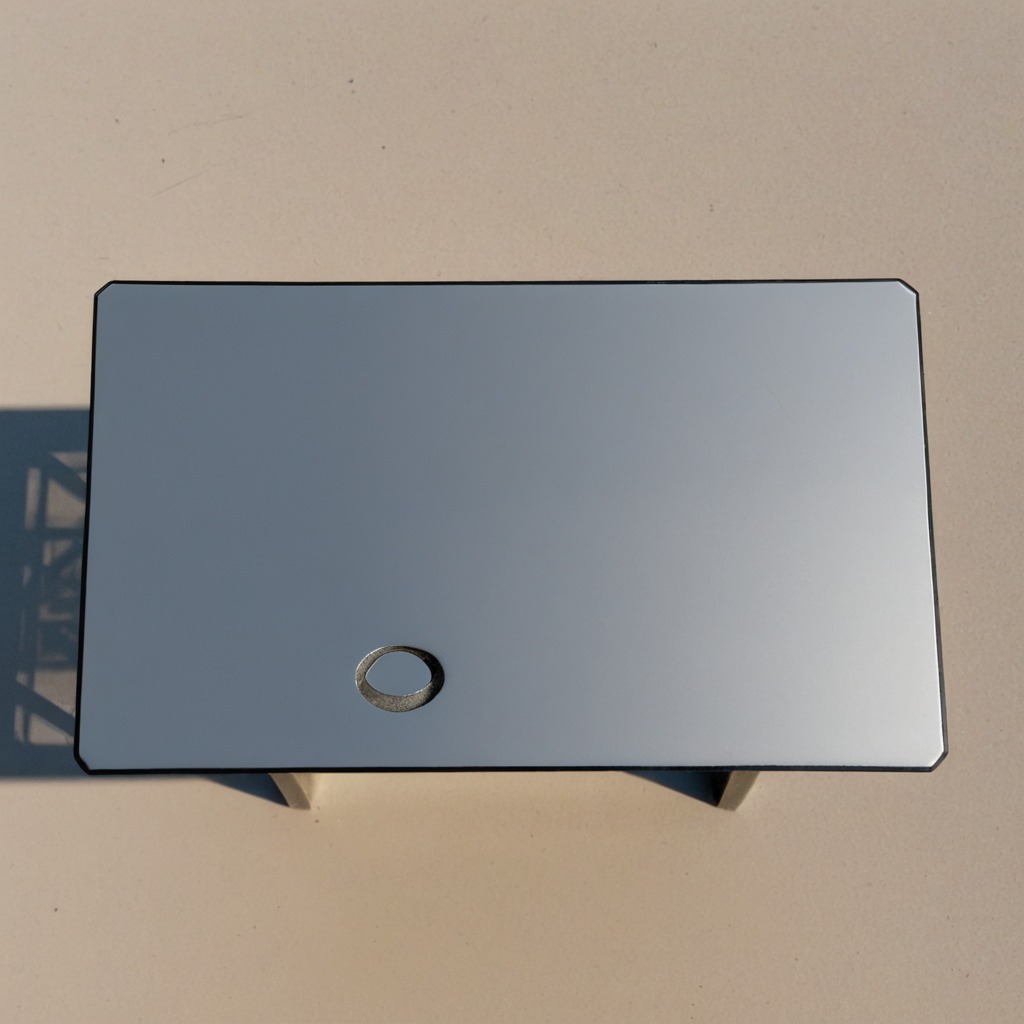
A flat metal washer is lying on a clean utility table in a temporary outdoor tool station textured surface afternoon light completely empty no clutter no objects on or around the table